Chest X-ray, PA view. Patient: 36 years old, sex F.
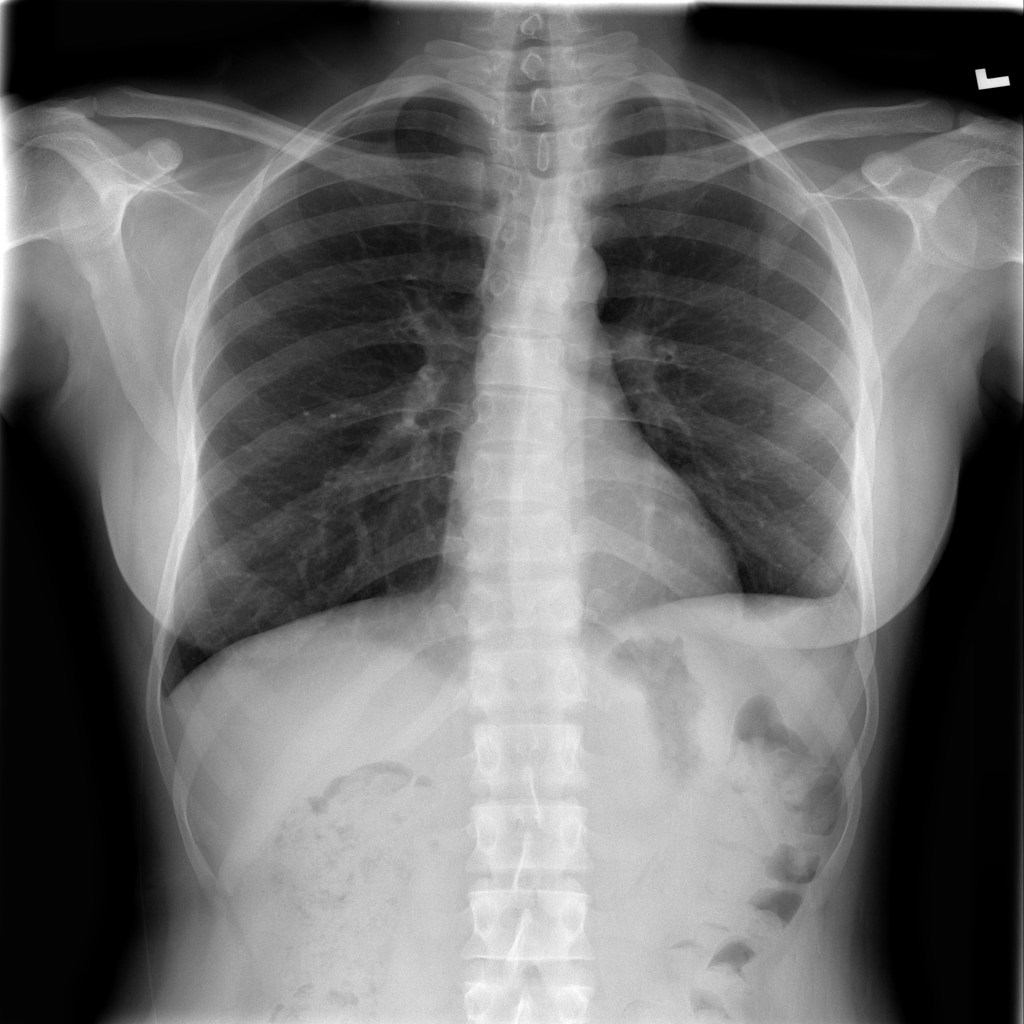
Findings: No Finding